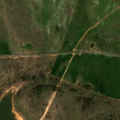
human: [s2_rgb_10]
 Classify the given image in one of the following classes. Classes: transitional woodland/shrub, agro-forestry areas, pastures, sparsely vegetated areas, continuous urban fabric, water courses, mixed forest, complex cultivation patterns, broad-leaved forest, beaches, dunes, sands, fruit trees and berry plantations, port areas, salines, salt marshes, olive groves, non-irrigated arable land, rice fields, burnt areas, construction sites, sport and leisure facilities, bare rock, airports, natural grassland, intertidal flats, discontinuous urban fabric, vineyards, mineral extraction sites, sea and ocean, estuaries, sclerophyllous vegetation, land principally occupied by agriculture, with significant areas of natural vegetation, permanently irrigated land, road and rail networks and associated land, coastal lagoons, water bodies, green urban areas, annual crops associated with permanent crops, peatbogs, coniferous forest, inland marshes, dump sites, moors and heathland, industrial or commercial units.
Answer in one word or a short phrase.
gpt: non-irrigated arable land, agro-forestry areas, water bodies